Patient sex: M
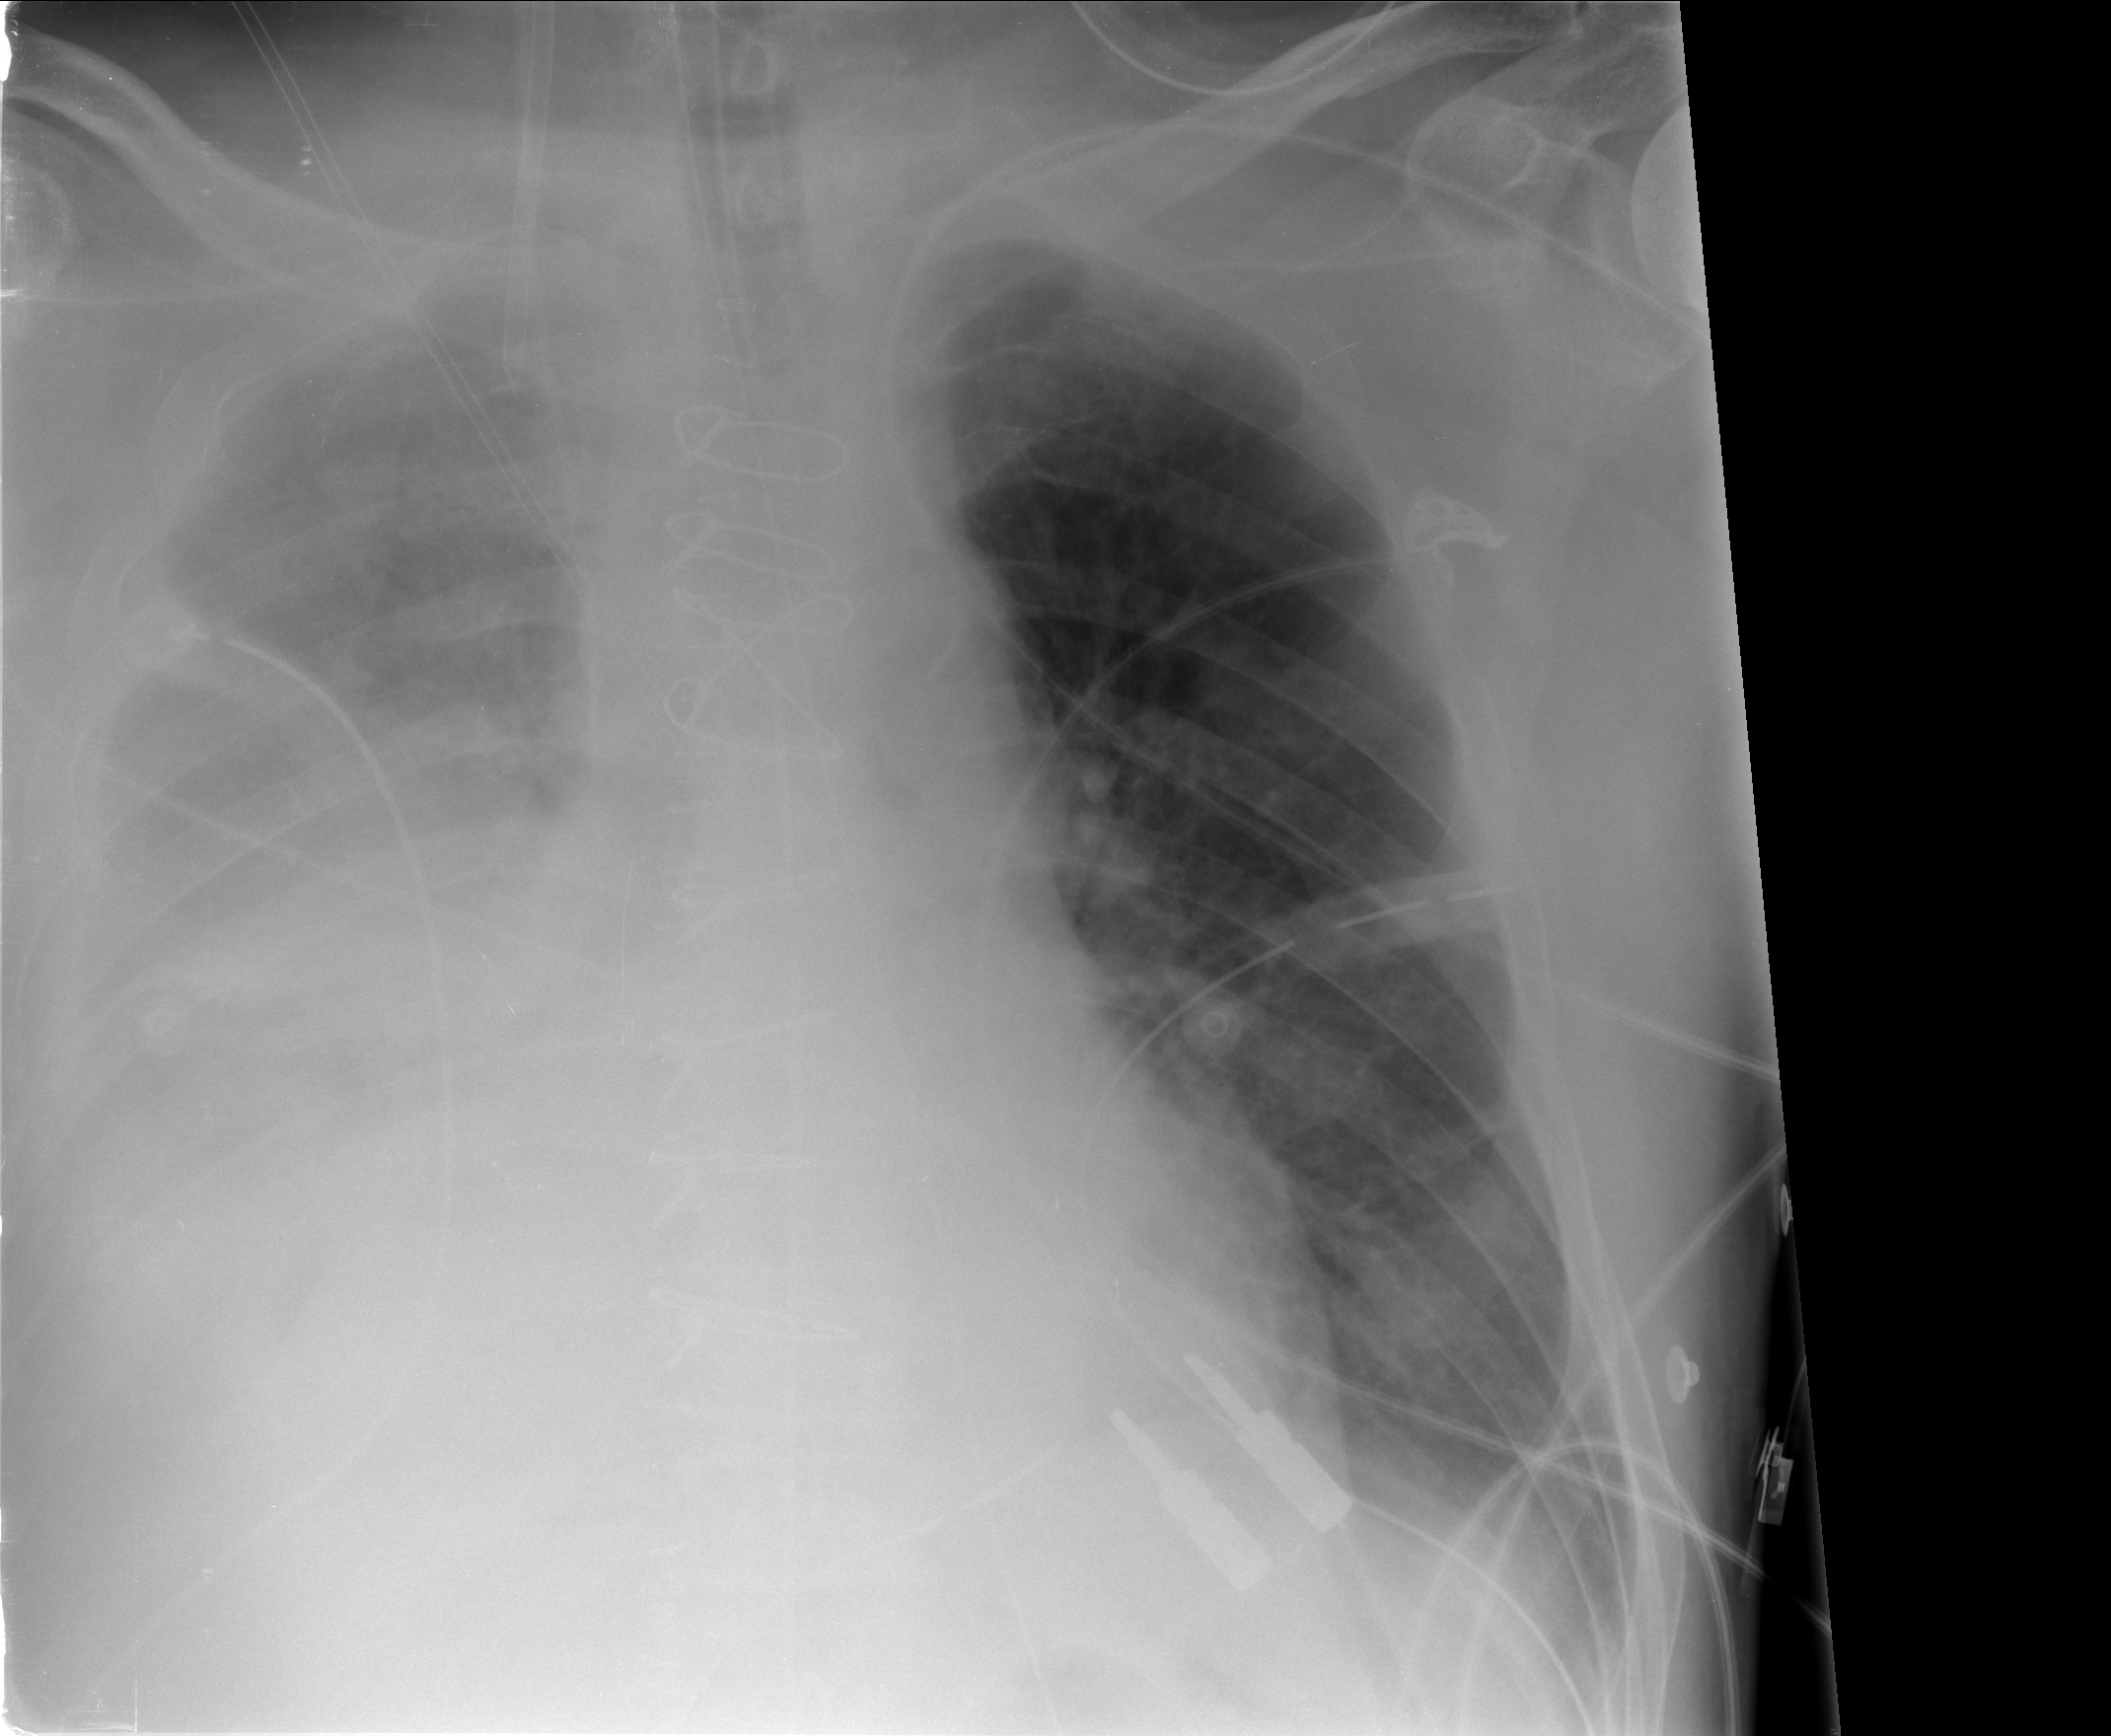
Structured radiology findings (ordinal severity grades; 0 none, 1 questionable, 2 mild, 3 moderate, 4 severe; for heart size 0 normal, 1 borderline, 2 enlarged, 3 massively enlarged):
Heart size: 0
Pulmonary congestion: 0
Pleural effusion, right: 3
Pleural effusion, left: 0
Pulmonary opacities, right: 0
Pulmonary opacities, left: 0
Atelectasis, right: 3
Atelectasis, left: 0